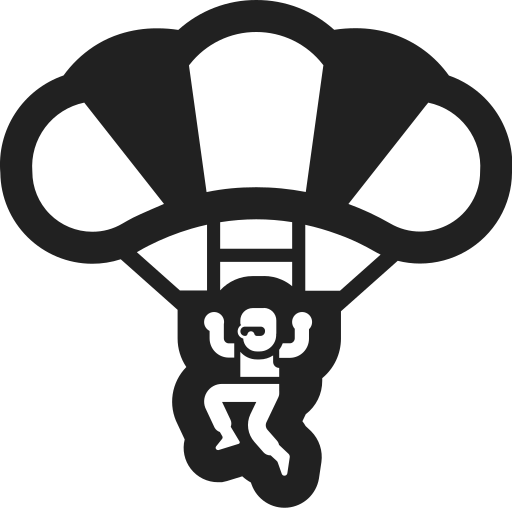
parachute high contrast